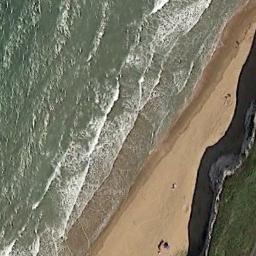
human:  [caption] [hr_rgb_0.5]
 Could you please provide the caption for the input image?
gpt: There is a clear coastline between the grass and the seawater .

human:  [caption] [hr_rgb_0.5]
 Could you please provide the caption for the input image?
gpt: Wavy grey-green sea, Earth-colored sandy beach and green vegetation .

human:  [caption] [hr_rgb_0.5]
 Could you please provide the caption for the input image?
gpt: The beach has an erosion scarp and the sand on the beach is khaki .

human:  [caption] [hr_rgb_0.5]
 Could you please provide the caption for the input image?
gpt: There is no vegetation near the beach .

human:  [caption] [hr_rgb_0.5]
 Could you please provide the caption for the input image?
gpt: The grass is beside the beach .